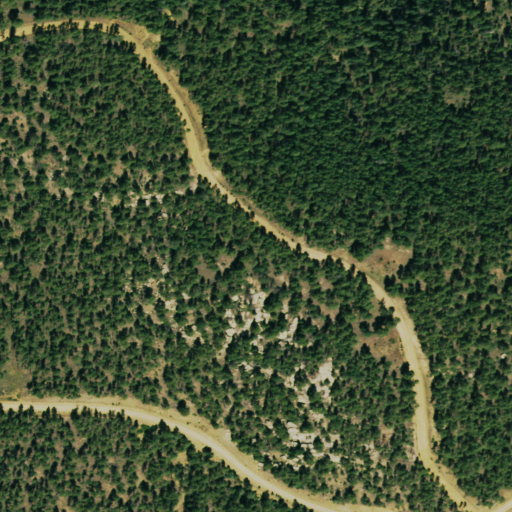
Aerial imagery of plain(s) in New Mexico named Park Plateau containing evergreen forest and shrub